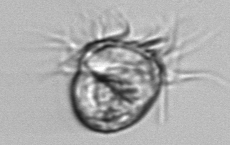
Label: Leegaardiella_ovalis